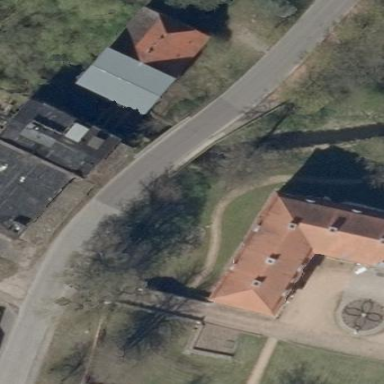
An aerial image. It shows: Building that is watermill.